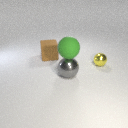
large gray metal sphere below large green rubber sphere